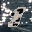
Label: 8